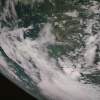
Label: cloud